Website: home-depot
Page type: payment
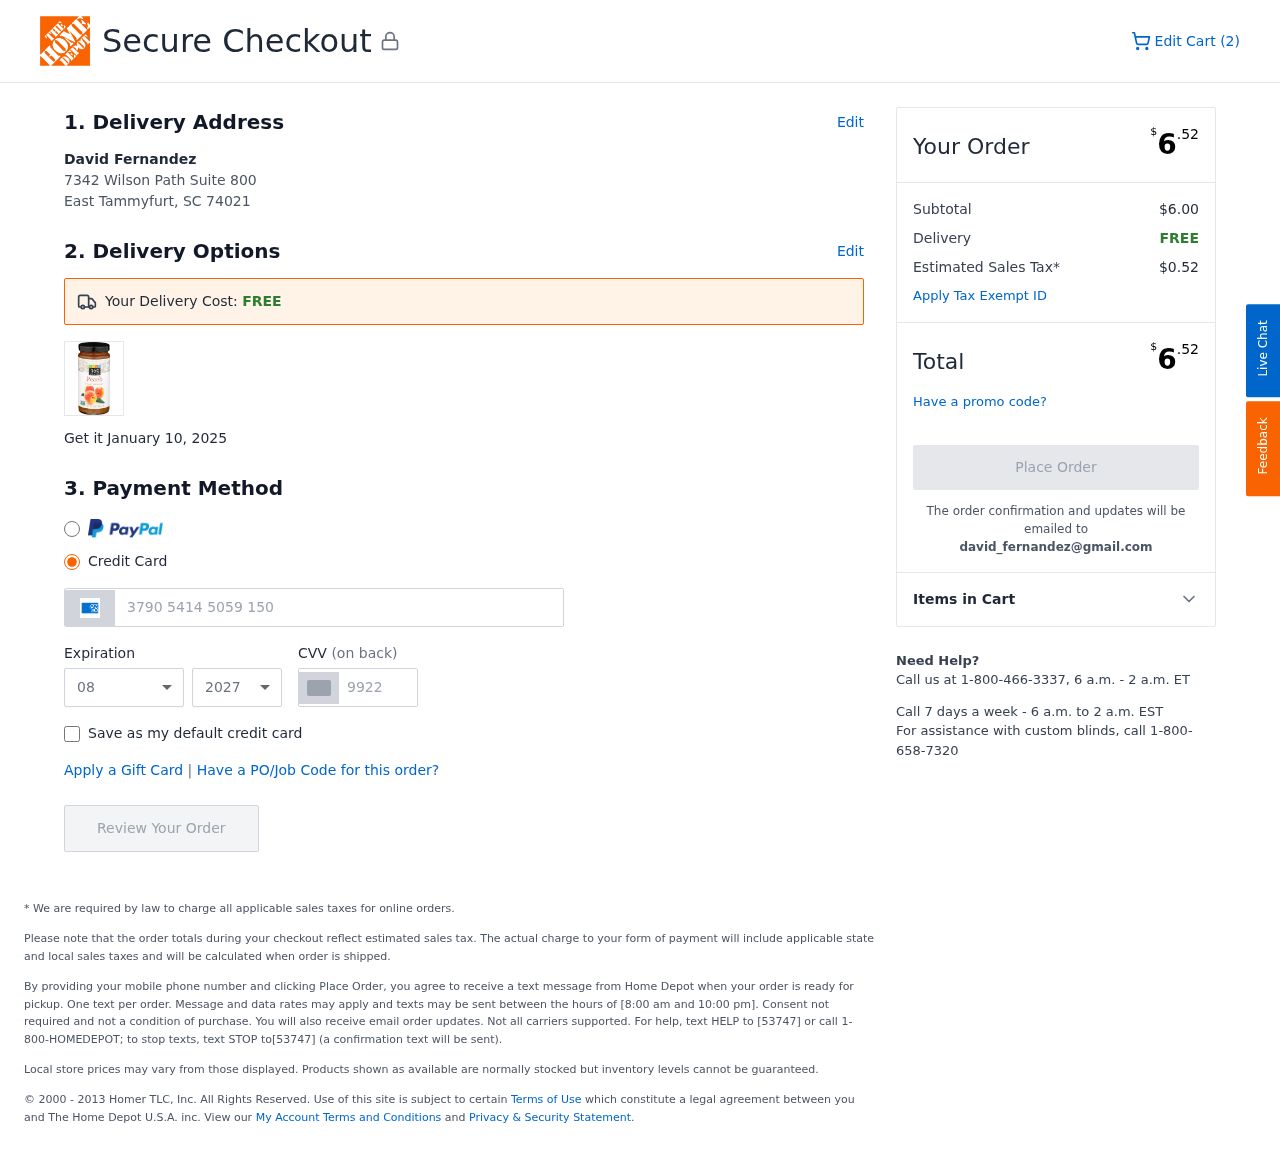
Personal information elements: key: PII_CARD_CVV
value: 9922
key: PII_CARD_EXPIRY_MONTH
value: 08
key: PII_CARD_EXPIRY_YEAR
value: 27
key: PII_CARD_NUMBER
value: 3790 5414 5059 150
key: PII_CITY_STATE_ZIP
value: East Tammyfurt, SC 74021
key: PII_EMAIL
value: david_fernandez@gmail.com
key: PII_FULLNAME
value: David Fernandez
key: PII_STREET
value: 7342 Wilson Path Suite 800
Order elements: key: ORDER_NUM_ITEMS
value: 2
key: ORDER_DELIVERY_DATE
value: January 10, 2025
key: ORDER_TOTAL
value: $6.52
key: ORDER_SUBTOTAL
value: $6.00
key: ORDER_SHIPPING_COST
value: FREE
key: ORDER_TAX
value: $0.52